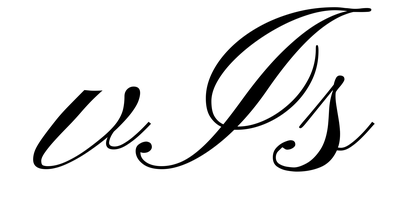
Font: PinyonScript-Regular